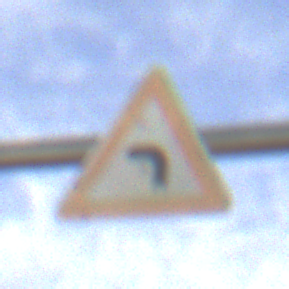
Verkehrszeichen: KurveLinks
Umgebung: Outdoor, Suburban
Tageszeit: MorningAfternoon
Wetter: PartlyCloudy
Licht: Natural
Jahreszeit: NotSpecified
Kontrast: HighContrast